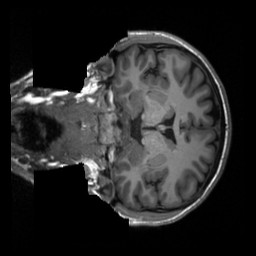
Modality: T1w
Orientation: coronal
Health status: healthy
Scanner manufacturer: siemens
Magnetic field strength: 3 T
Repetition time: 2.3 s
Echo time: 0.00207 s